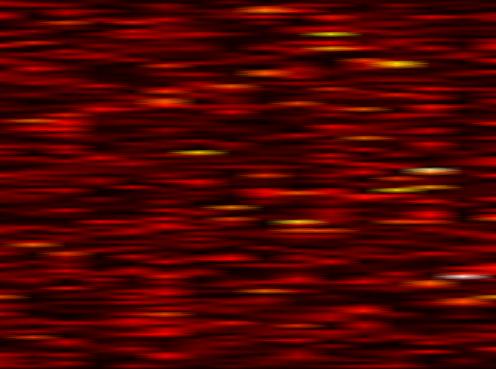
Label: UFMC